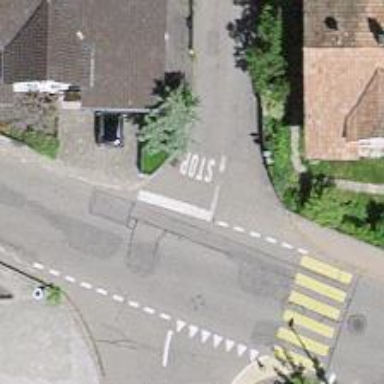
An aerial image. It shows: Road with stop sign.